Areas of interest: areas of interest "Service Area"
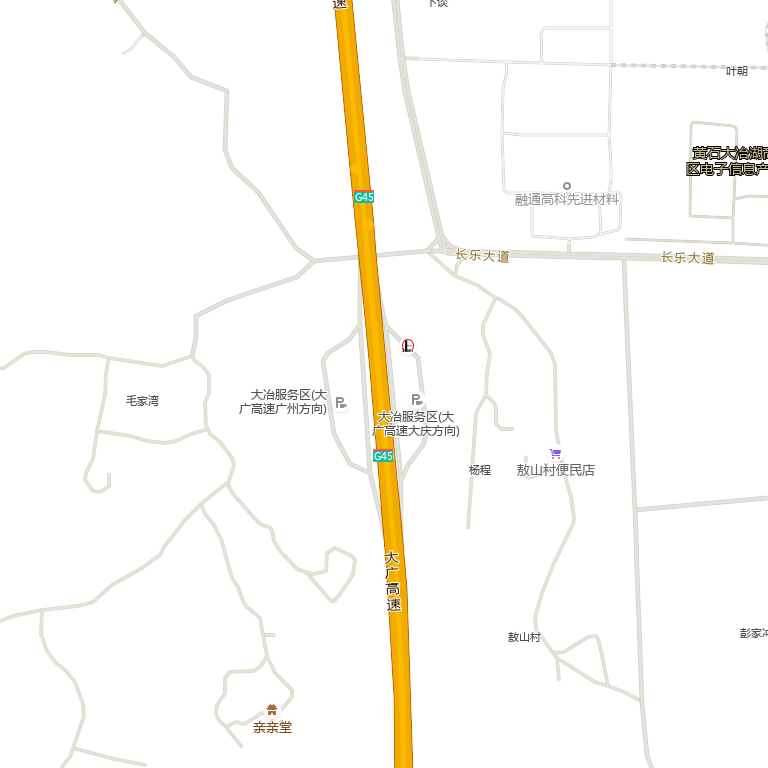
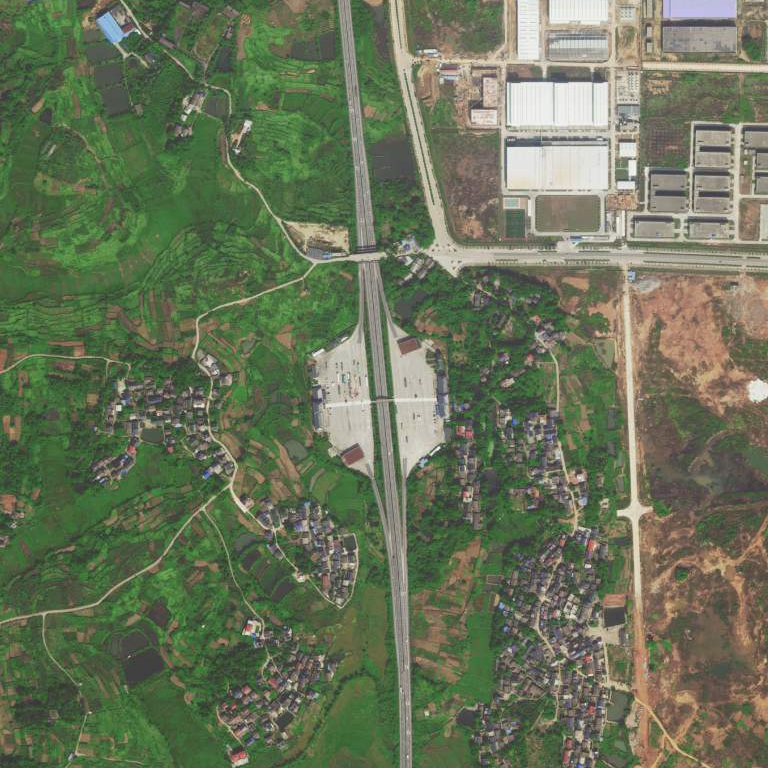